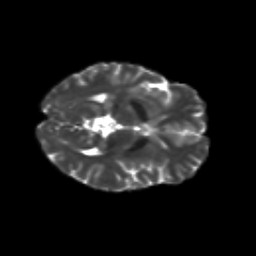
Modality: T2w
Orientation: axial
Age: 25
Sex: female
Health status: healthy
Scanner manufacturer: siemens
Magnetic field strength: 3 T
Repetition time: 8.6 s
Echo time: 0.095 s